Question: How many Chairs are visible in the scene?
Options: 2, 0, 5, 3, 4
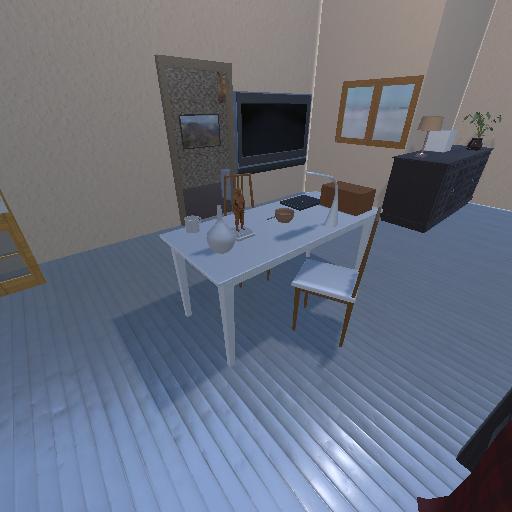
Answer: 2